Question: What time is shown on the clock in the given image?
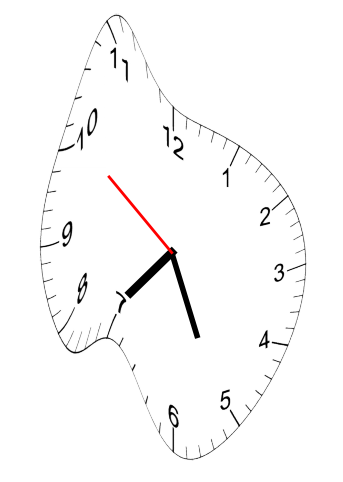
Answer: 07:25:51